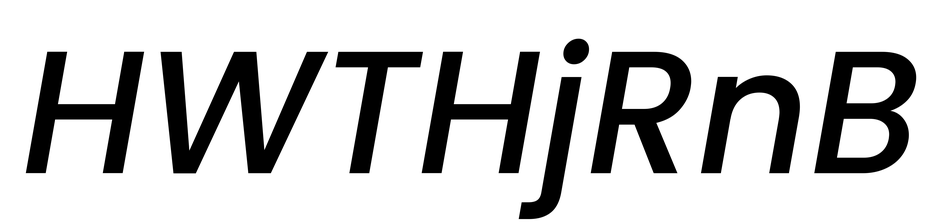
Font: Poppins-MediumItalic